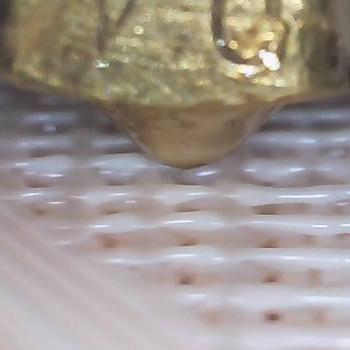
Flow rate: 74%